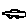
Label: car